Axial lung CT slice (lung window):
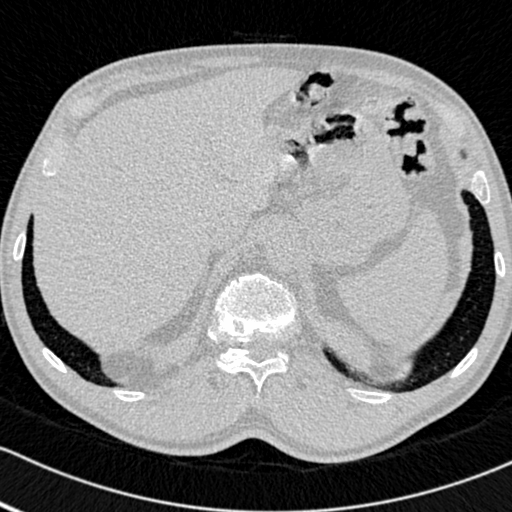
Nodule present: no